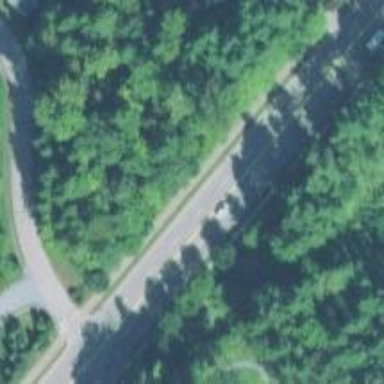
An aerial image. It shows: Secondary road with asphalt surface.